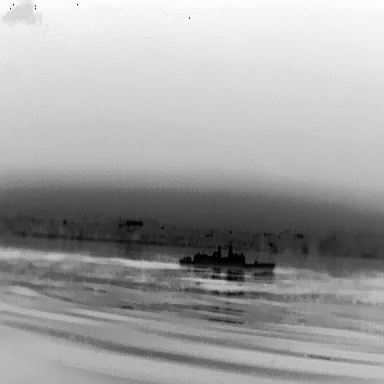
There is a warship in the infrared image.